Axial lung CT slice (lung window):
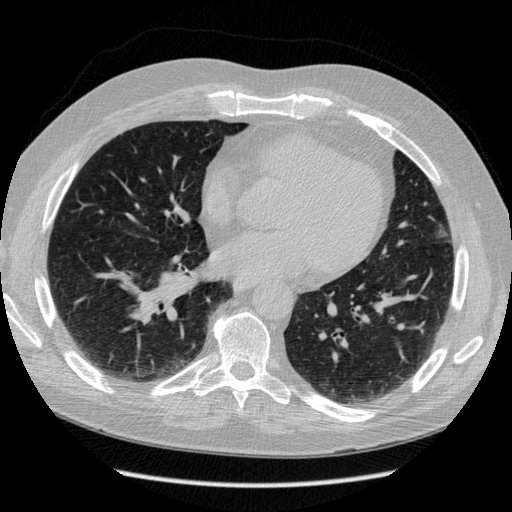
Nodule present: no